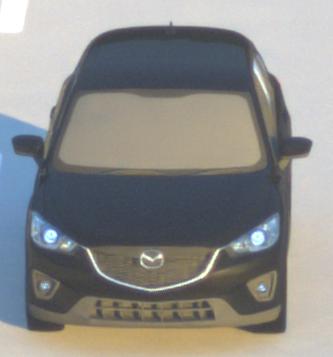
Make: Mazda
Model: CX-5 2.0 SKYACTIV-G 160
Detailed model: CX-5 (GH)
Model produced from: 2012/04
Model produced until: 2015/02
Doors: 5
Color: black
Road condition: dry road
Daytime: sunrise or sunset
Contrast: medium contrast